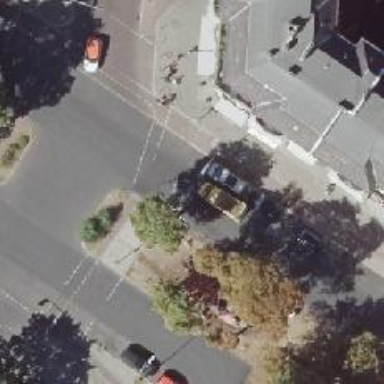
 there is parallel parking lane and cycle track."